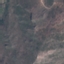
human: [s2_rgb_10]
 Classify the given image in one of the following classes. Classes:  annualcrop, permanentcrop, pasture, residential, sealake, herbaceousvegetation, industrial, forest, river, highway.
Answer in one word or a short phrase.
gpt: HerbaceousVegetation